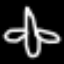
Label: airplane